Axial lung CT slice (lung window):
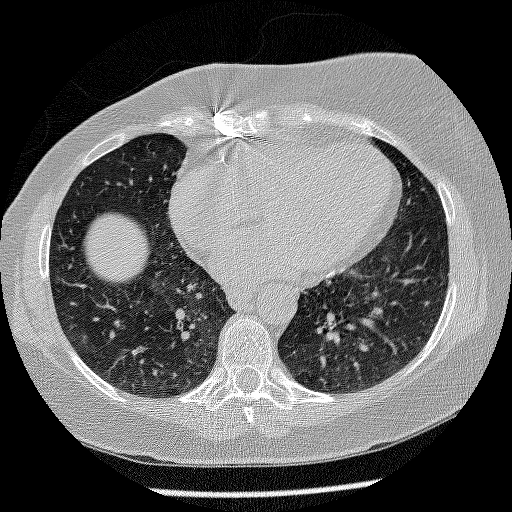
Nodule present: no